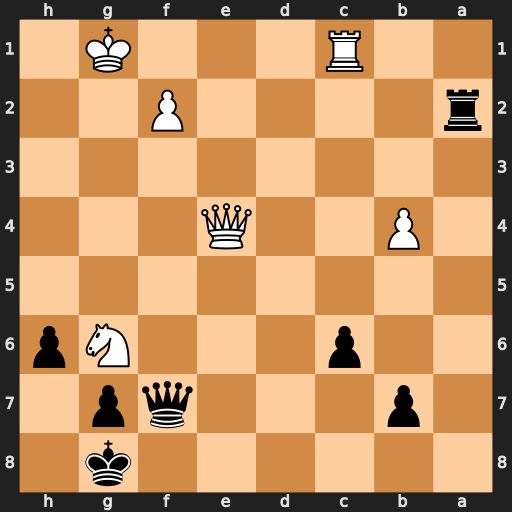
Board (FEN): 6k1/1p3qp1/2p3Np/8/1P2Q3/8/r4P2/2R3K1
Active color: b
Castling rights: -
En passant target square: -
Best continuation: Qxf2+ Kh1 Qh2#